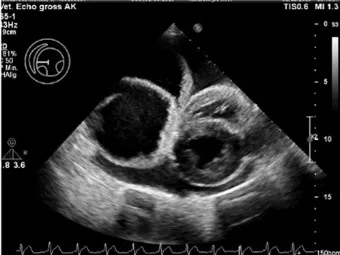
Severe pericardial effusion with the pseudocyst within the pericardium. (A) The intrapericardial pseudocyst is seen to the left of the heart.
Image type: radiology (ultrasound)